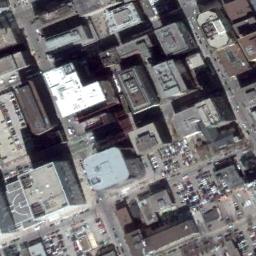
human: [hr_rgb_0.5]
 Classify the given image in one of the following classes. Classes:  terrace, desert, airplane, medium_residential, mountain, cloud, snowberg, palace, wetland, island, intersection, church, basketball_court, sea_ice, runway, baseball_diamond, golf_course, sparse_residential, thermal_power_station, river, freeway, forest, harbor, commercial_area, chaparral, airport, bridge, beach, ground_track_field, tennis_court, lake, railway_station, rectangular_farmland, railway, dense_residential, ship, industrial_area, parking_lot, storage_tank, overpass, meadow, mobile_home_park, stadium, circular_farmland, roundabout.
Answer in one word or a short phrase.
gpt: commercial_area